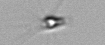
Label: Calciopappus